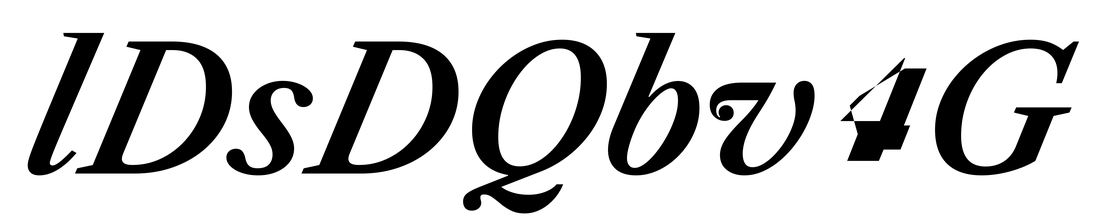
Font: LibreCaslonText-Italic_SemiBold_Italic